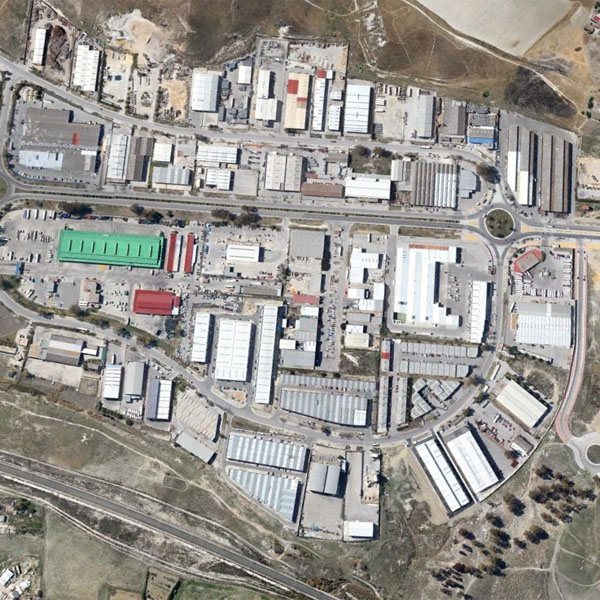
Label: Industrial